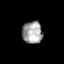
Tissue: skin
Cell type: Epithelial cells
Senescence score: 0.7705
Nuclear area (px): 447
Mean DAPI intensity: 159.423